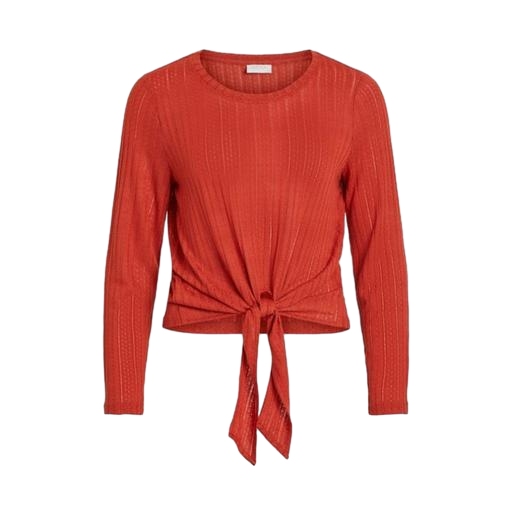
multicolor vero moda rust high neck blouse, red and has long sleeves, bright orange and long sleeves, white background